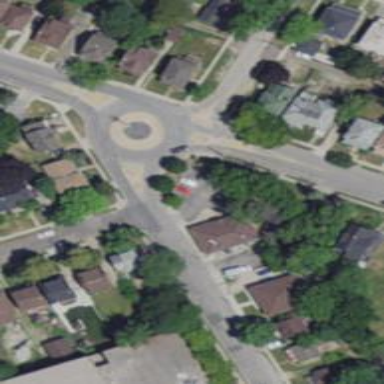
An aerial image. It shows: Residential road with roundabout.